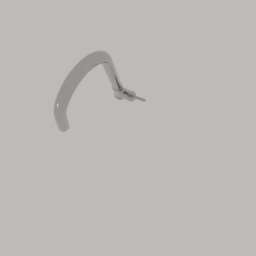
Label: appliances